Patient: sex M, age 29
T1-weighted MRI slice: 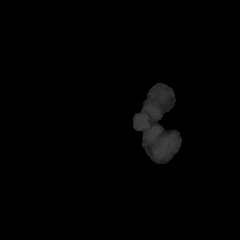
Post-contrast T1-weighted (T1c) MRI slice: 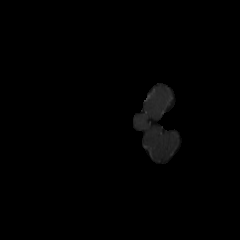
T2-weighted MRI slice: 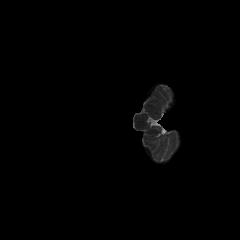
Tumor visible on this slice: no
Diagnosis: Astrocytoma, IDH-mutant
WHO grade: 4